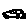
Label: car